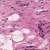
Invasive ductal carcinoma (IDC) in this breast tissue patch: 0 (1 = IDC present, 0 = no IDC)